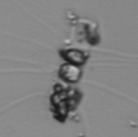
Label: Chaetoceros